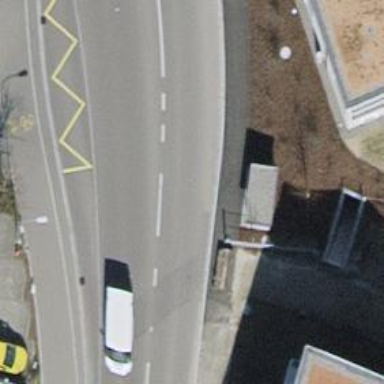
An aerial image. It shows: Public transport stop position.